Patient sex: F
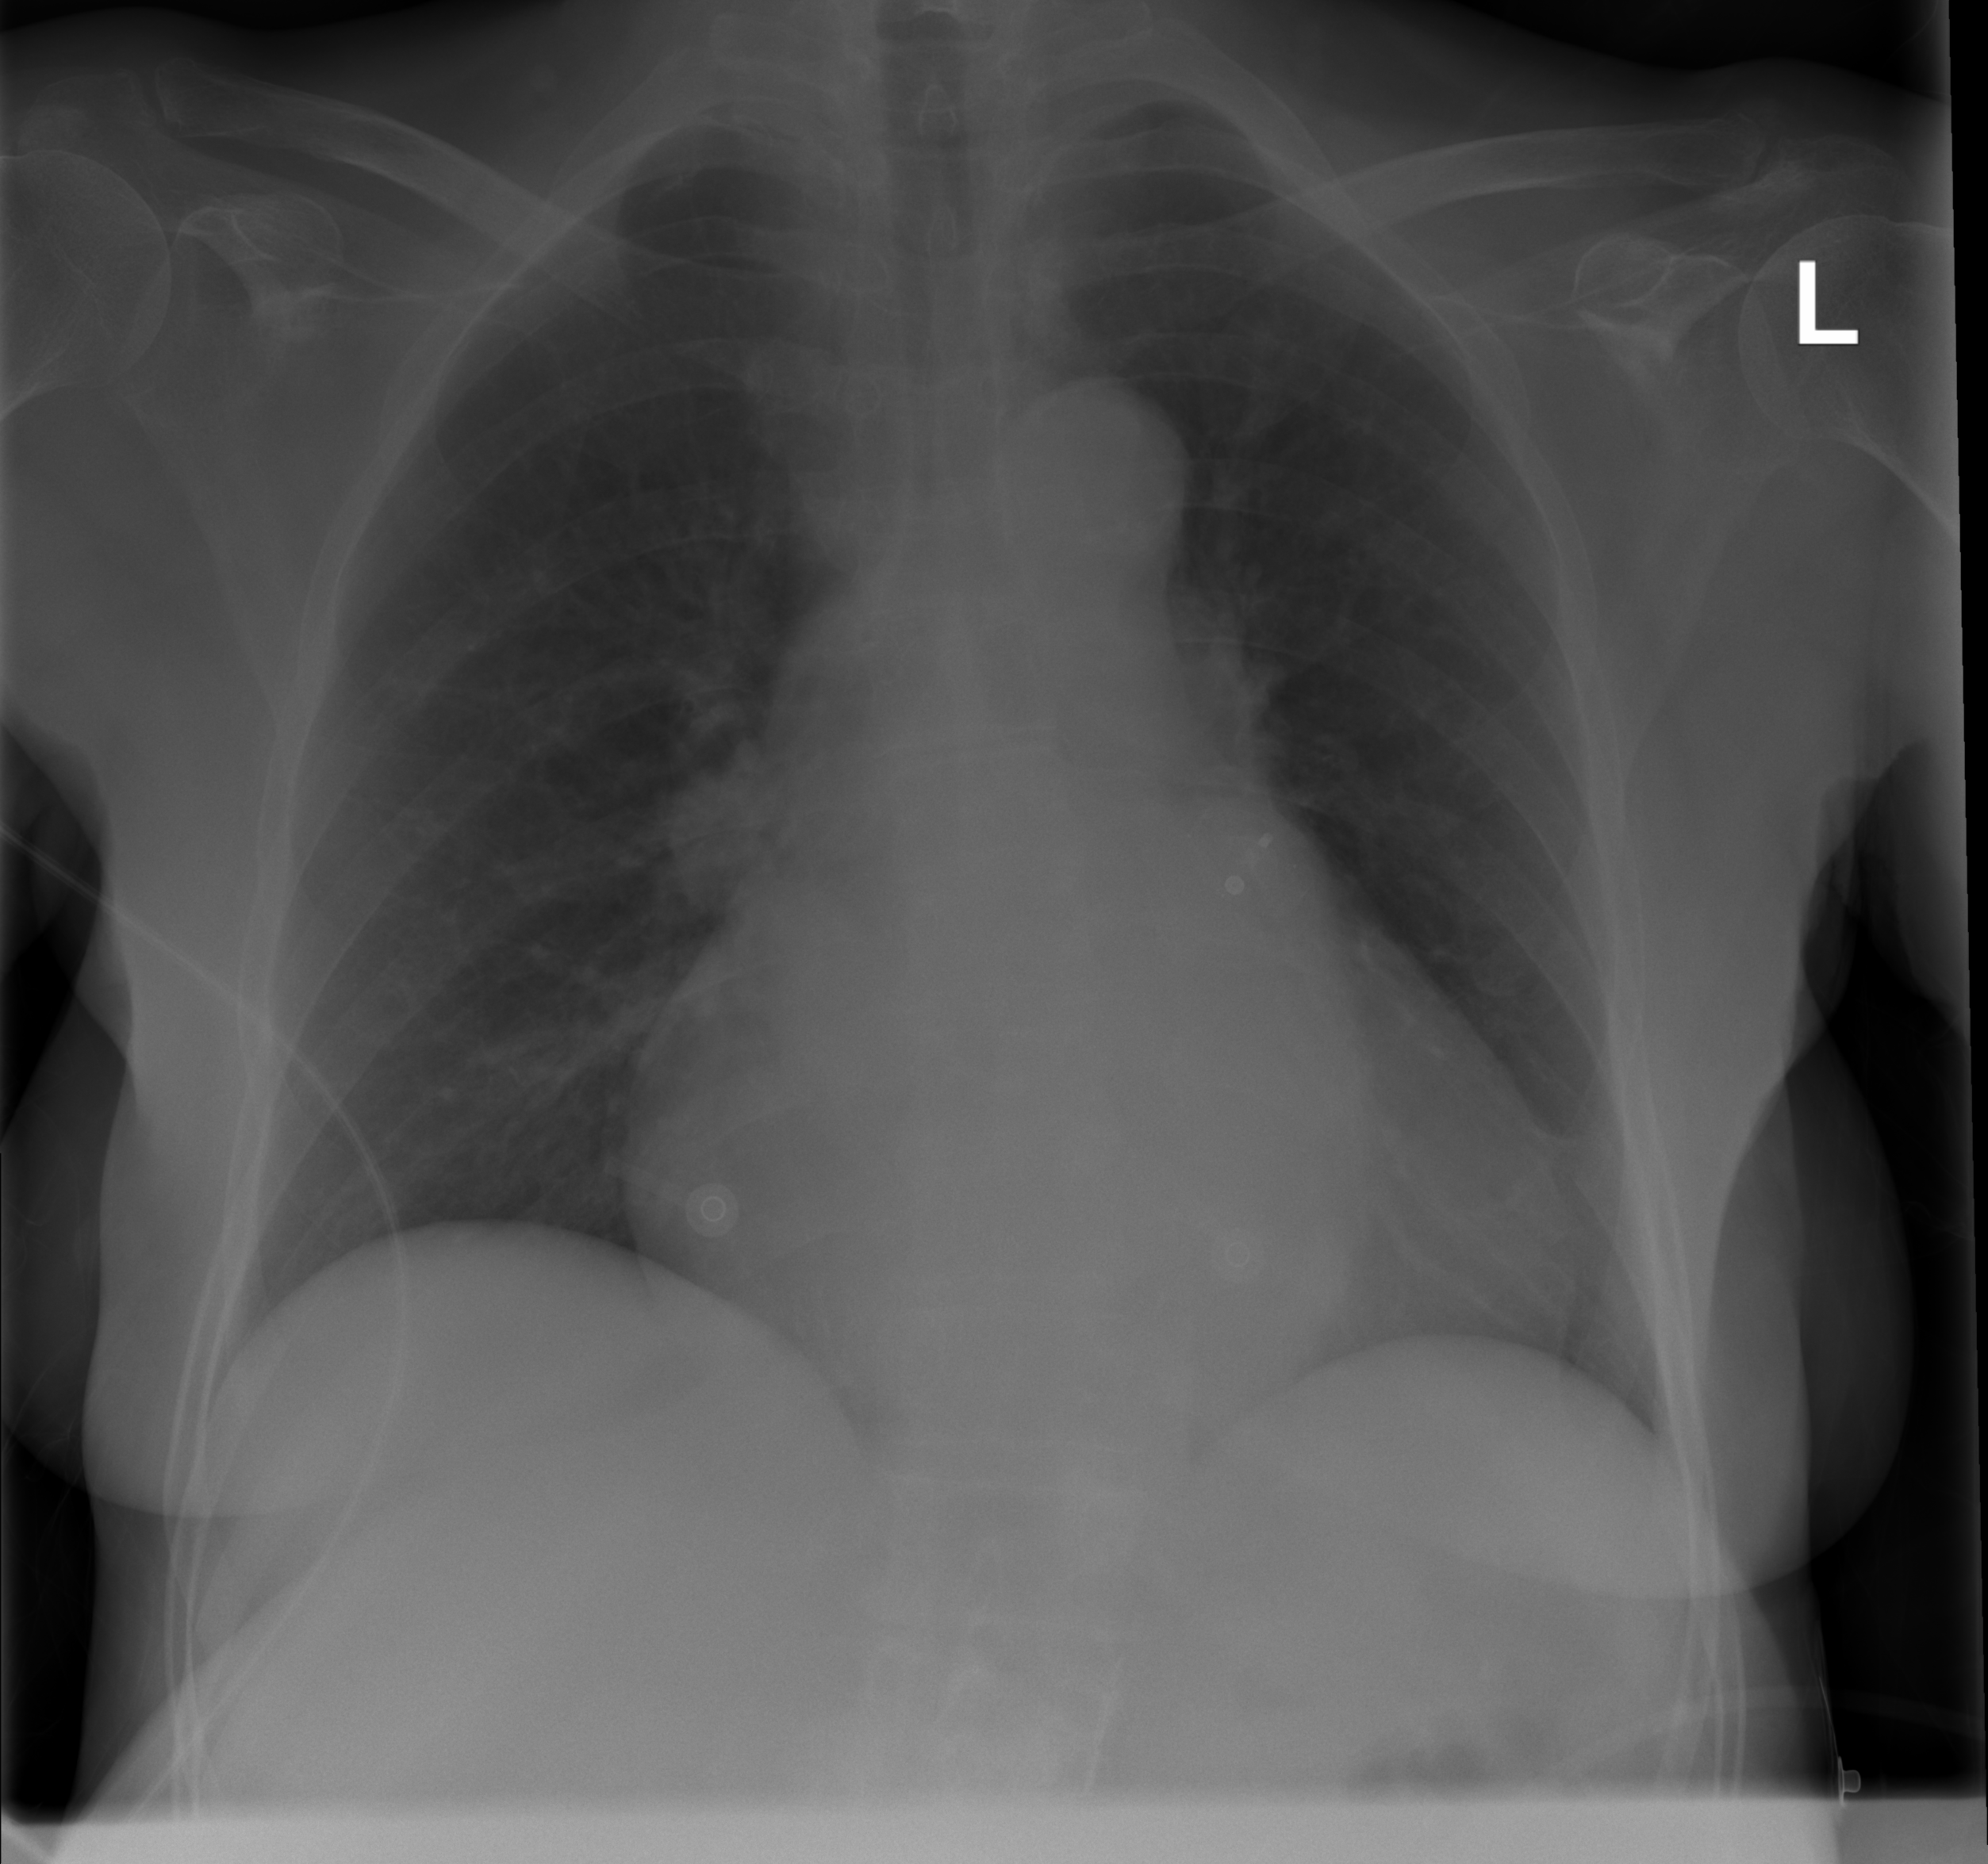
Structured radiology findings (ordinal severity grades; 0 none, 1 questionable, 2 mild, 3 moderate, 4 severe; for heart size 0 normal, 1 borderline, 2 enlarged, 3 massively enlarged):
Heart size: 2
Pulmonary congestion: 2
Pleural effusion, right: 0
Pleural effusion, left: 0
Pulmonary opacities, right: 0
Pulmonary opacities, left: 0
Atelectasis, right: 1
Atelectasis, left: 0